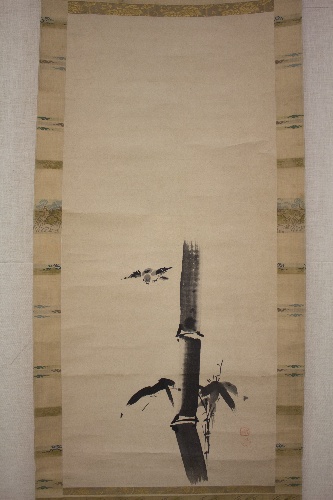
Title: 竹雀図 (Chikujaku zu)|Sparrow and Bamboo
Artist: Kano Tan'yū
Artist bio: Japanese, 1602–1674
Date: 17th–18th century
Object type: Hanging scroll
Classification: Paintings
Medium: Hanging scroll; ink on paper
Culture: Japan
Period: Edo period (1615–1868)
Dimensions: Image: 48 in. × 21 1/8 in. (121.9 × 53.7 cm)
Overall with mounting: 83 1/4 × 26 3/4 in. (211.5 × 67.9 cm)
Overall with knobs: 83 1/4 × 28 3/4 in. (211.5 × 73 cm)
Department: Asian Art
Credit line: Charles Stewart Smith Collection, Gift of Mrs. Charles Stewart Smith, Charles Stewart Smith Jr., and Howard Caswell Smith, in memory of Charles Stewart Smith, 1914
Accession year: 1914
Repository: Metropolitan Museum of Art, New York, NY
Tags: Birds|Bamboo